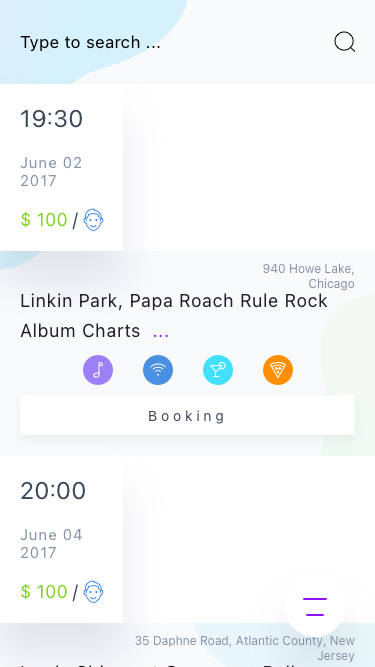
Text in this UI design:
$ 100 /
June 02
2017
19:30
940 Howe Lake, Chicago
Booking
Linkin Park, Papa Roach Rule Rock Album Charts  ...
$ 100 /
June 04
2017
20:00
35 Daphne Road, Atlantic County, New Jersey
Lorde Shines at Governors Ball, Gives 'Perfect Places' Its Live
Type to search ...